Question: The code below adds a menu item right before . How can I get the keyboard shortcut assigned to (via 'Application.OnKey') to appear nicely right-aligned with ?
'''
Sub menuItem_Create()
With CommandBars("Worksheet menu bar").Controls("File")
.Controls.Add(Type:=msoControlButton, Before:=1).Caption = "Custom1"
.Controls("Custom1").OnAction = "CodeCustom1"
End With
End Sub
'''

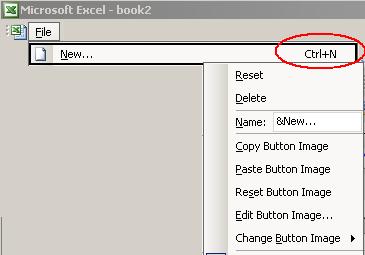
Answer: Use the CommandbarButton's 'ShortcutText' property:
'''
.Controls("Custom1").ShortcutText = "ctrl+W"
'''